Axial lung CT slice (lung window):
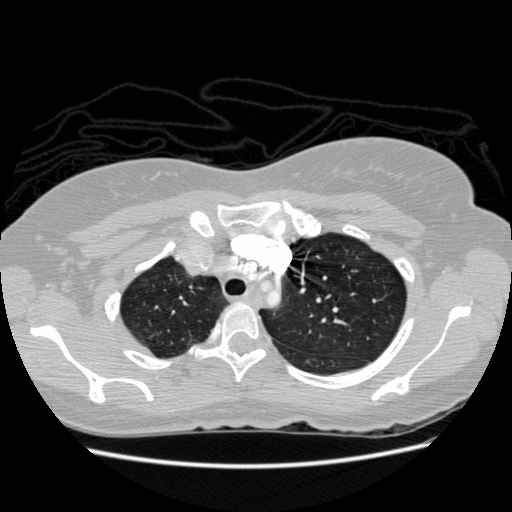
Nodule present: no